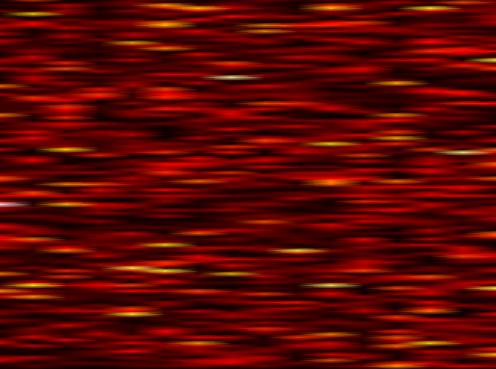
Label: OFDM